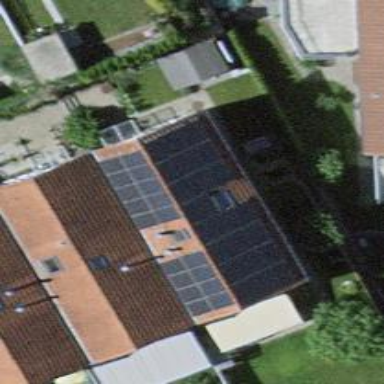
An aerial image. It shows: Solar photovoltaic panel generator.